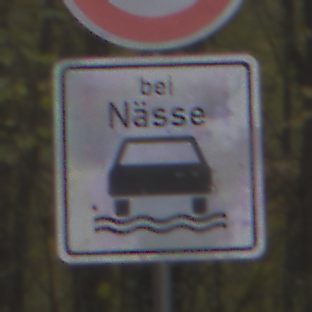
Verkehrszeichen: BeiNaesse
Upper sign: Geschwindigkeit50
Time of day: MorningAfternoon
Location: Outdoor (Nature)
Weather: Overcast
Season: Autumn
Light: Natural